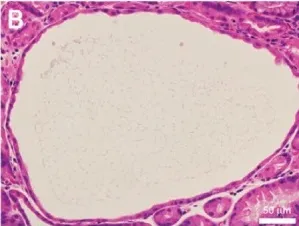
Pathology images of Case 1. Biopsied specimen reveals cystic dilatation of the gastric fundal gland that had a 400 mum diameter (a, b).
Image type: pathology (h&e)